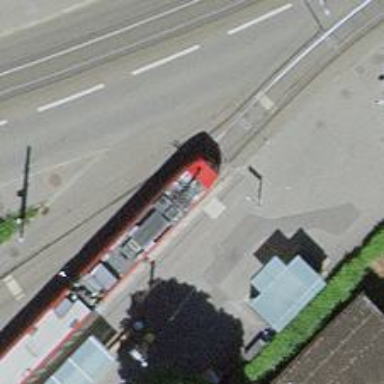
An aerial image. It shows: Tram stop with public transport stop position for trams.